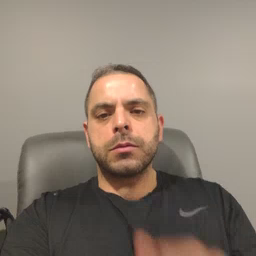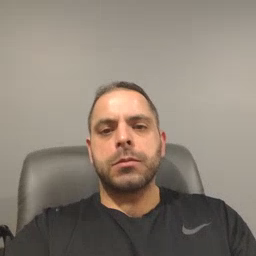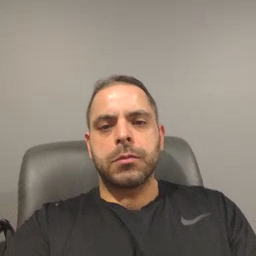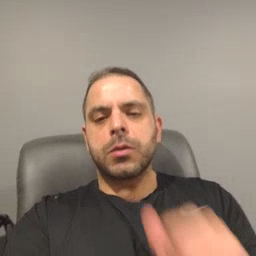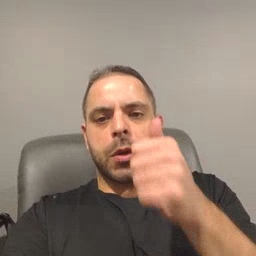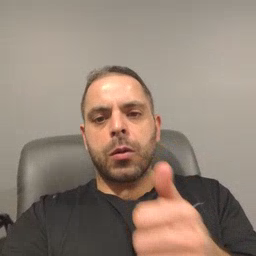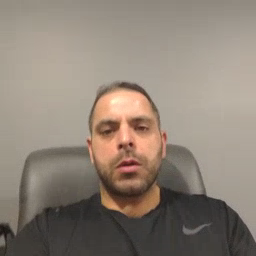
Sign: tomorrow